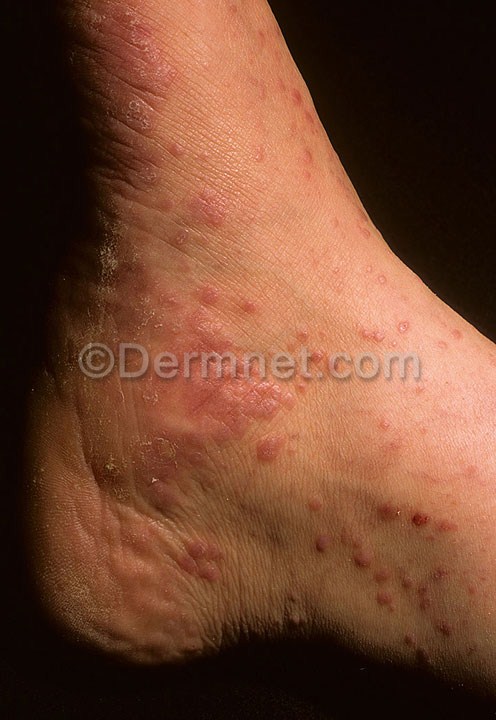
Disease: Psoriasis pictures Lichen Planus and related diseases